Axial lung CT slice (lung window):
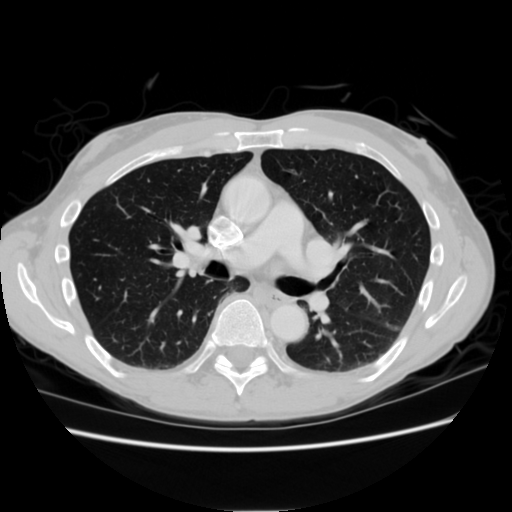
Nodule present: no